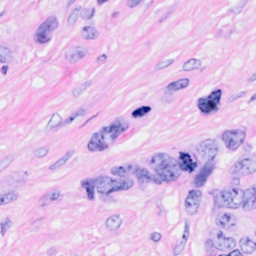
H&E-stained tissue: Breast